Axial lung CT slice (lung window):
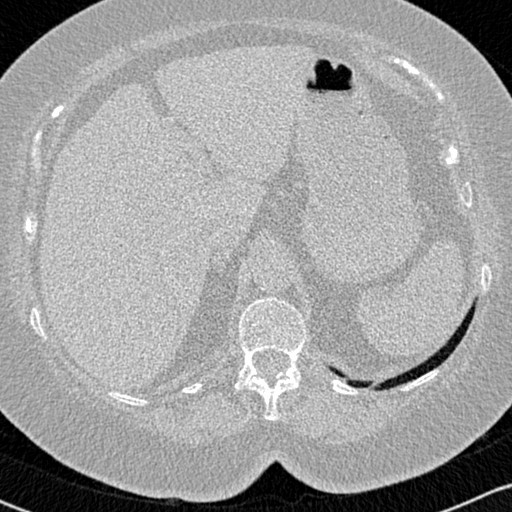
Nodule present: no